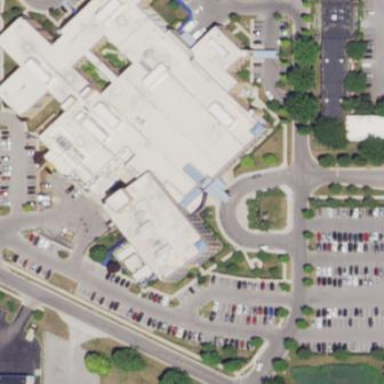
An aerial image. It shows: Hospital building.